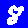
Digit: 8